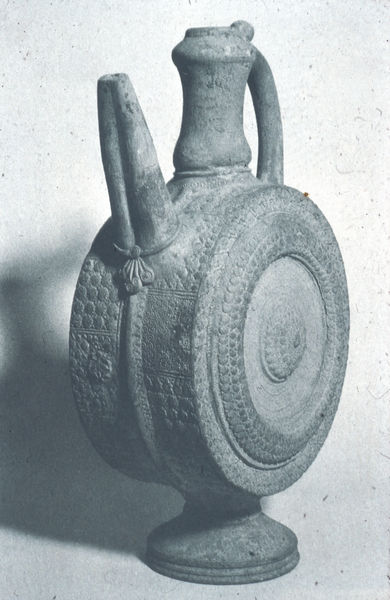
Titel: Flasche mit Relief-Dekor aus Gurgan, ohne Glasur, Maquamat (Islam)
Standort: Jerusalem
Institution: L.A. Mayer Memorial
Schlagwörter: fuß, schatten, wasser, weiß, getränk, grau, hintergrund, licht, schwarz, muster, ornament, zylinder, alt, flasche, trinken, sockel, stein, hals, flach, kreis, rund, henkel, kanne, keramik, krug, statue, ton, vase, relief, bein, schnabel, formen, rand, wein, schmal, büste, dekor, ornamente, verzierung, metall, tee, bauch, foto, fotografie, punkte, griff, eisen, gefäß, geflecht, orient, symmetrisch, scheibe, schwarz-weiss, kreise, gravur, photo, karaffe, antik, teekanne, trichter, pokal, standbein, ornamentik, verzeirung, hänkel, arabien, behälter, mittelalterlich, aufbewahrung, platt, ausgießer, giessen, tülle, ausguss, gießkanne, behältnis, schnaps, steinkrug, aufwendig, schütte, geoemtrisch, tüle